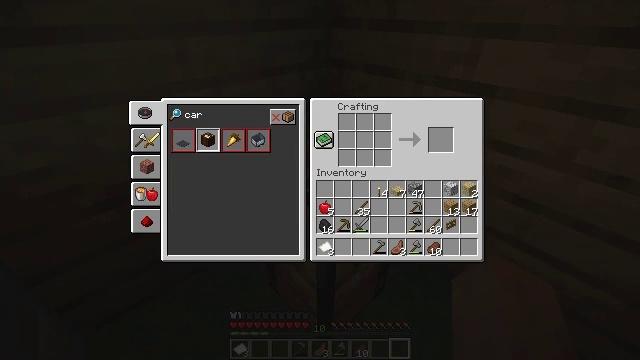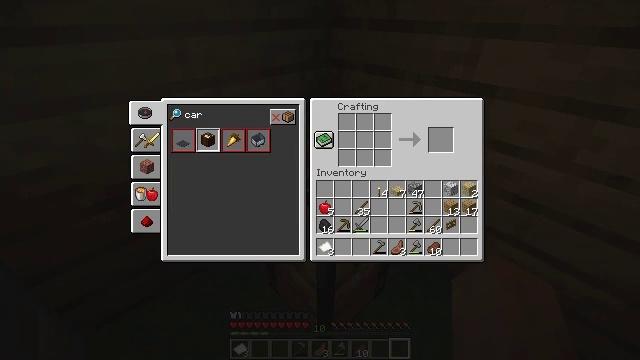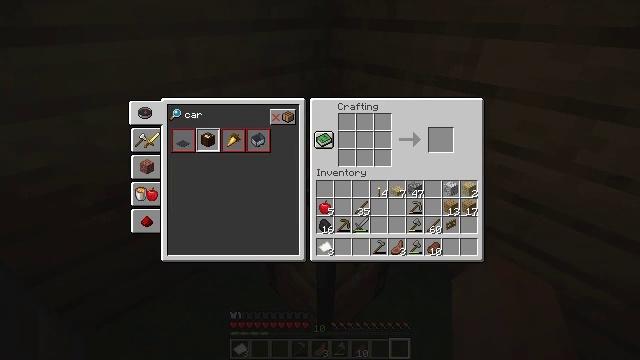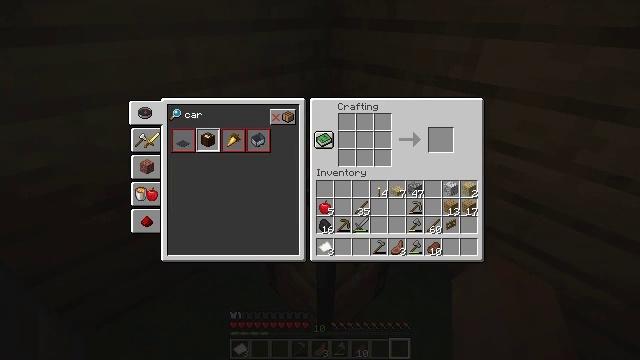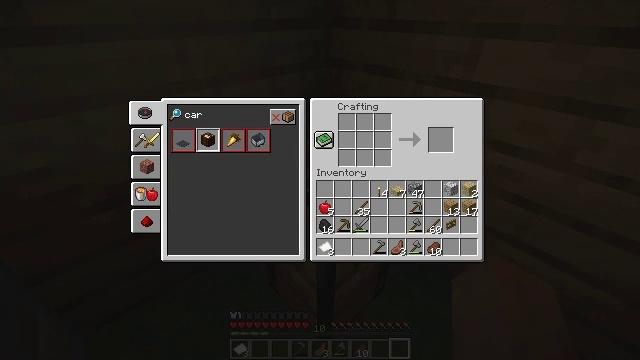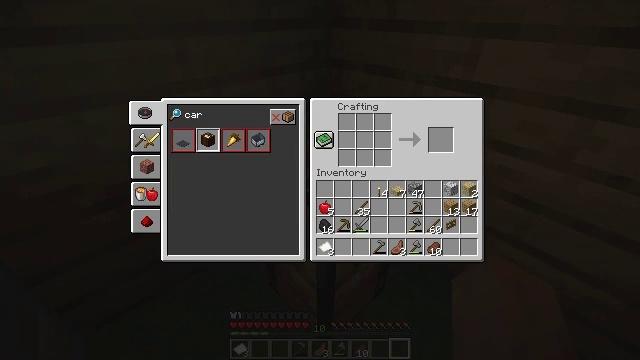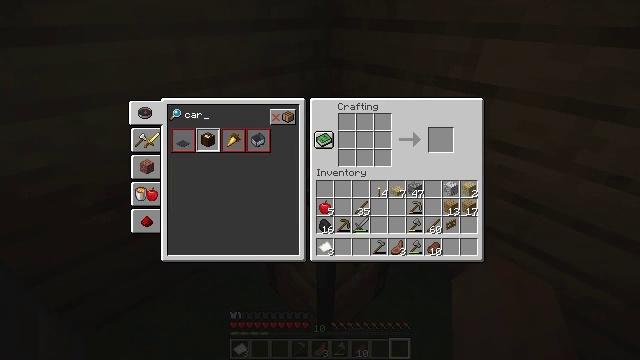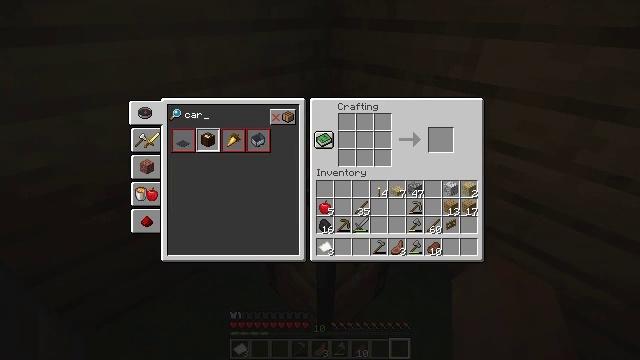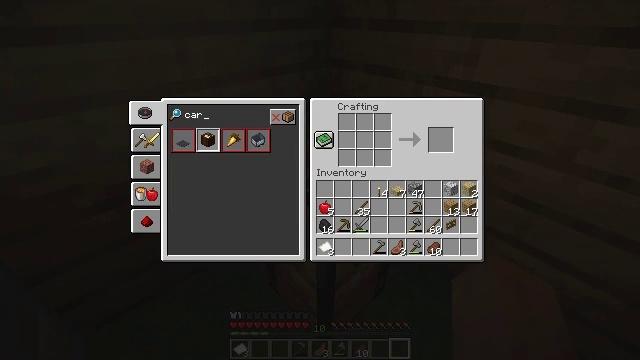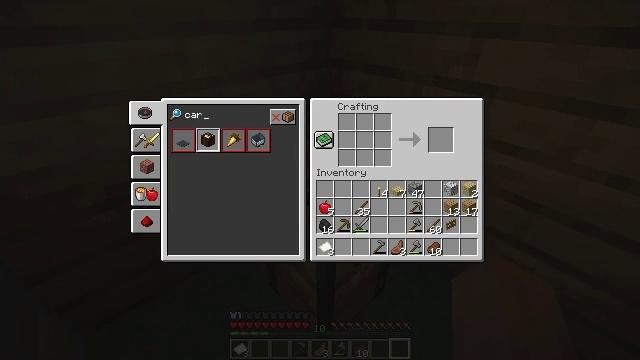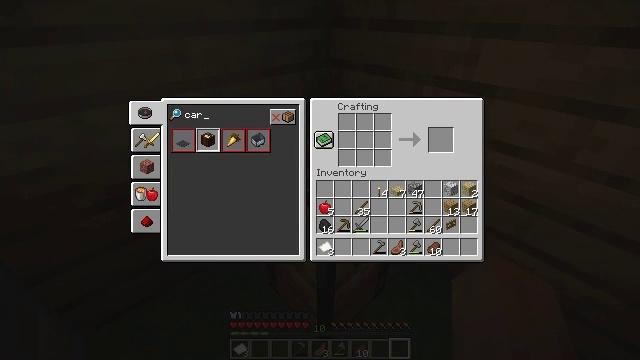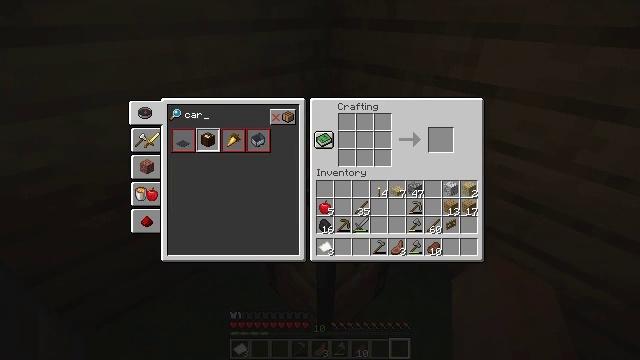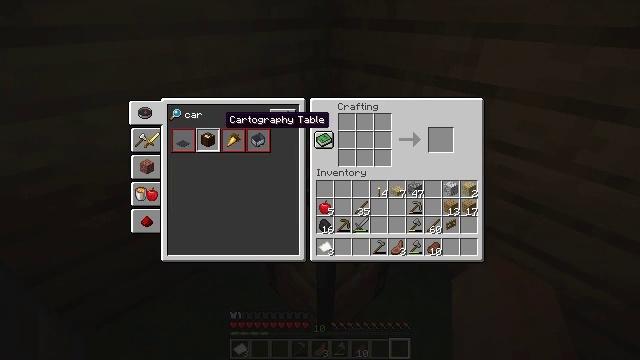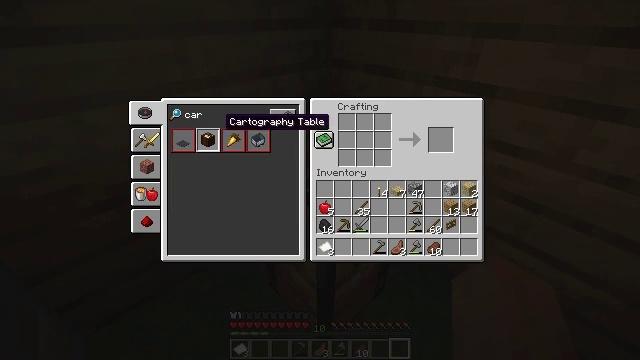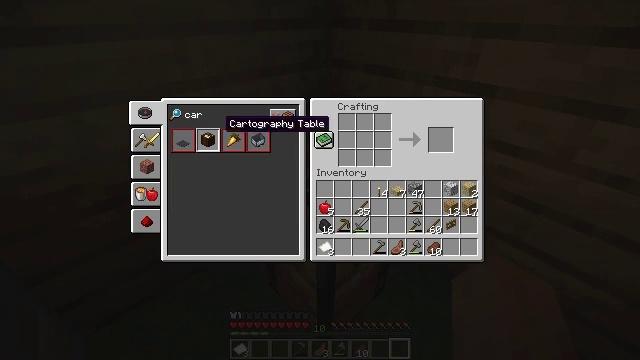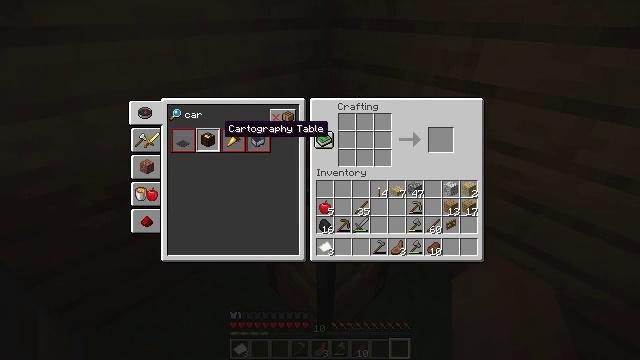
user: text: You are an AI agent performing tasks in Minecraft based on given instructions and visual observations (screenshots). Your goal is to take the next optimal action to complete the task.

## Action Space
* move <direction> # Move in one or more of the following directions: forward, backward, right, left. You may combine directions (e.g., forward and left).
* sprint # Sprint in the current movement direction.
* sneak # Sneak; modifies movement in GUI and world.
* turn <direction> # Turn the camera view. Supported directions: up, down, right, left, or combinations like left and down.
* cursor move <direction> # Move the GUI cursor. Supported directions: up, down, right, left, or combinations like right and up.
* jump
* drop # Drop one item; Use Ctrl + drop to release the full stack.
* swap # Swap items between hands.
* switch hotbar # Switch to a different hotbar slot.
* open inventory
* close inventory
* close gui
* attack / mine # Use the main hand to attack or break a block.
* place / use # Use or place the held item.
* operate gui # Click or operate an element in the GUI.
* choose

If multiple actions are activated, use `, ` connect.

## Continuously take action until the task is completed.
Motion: motion action
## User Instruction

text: Use two pieces of paper and four wooden planks to craft a cartography table.
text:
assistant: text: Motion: no_op
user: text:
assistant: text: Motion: no_op
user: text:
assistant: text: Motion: no_op
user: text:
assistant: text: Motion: no_op
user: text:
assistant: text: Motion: no_op
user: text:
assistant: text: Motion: no_op
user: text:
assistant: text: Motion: no_op
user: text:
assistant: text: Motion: no_op
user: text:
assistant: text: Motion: no_op
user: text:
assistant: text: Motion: no_op
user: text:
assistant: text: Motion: no_op
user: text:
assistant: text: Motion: no_op
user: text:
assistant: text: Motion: no_op
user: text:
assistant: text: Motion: no_op
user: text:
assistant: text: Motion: no_op
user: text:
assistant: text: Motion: no_op
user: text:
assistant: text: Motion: no_op
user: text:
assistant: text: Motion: no_op
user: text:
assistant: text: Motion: no_op
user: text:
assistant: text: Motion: no_op
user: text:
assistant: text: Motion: no_op
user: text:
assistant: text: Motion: no_op
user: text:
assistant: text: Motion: no_op
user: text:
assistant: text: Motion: no_op
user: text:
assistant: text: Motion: no_op
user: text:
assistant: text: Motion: no_op
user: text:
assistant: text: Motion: no_op
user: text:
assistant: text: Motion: no_op
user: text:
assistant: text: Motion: no_op
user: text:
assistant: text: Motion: no_op